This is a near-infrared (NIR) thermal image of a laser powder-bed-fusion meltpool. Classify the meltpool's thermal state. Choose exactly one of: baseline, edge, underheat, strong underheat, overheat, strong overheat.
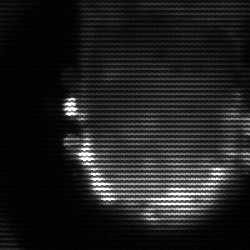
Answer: baseline